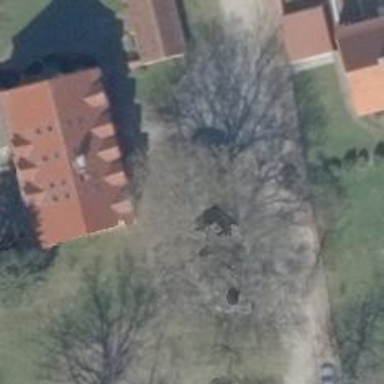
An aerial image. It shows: Wayside cross with historic significance.